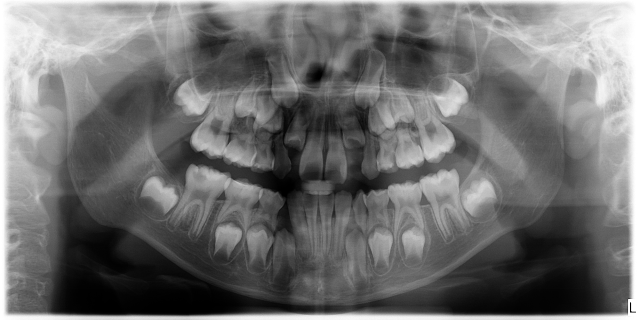
child